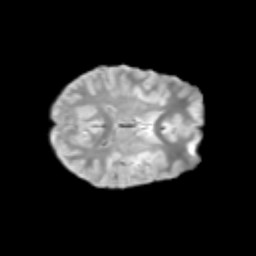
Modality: T2w
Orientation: axial
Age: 10
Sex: female
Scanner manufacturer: siemens
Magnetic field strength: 3 T
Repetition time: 3.8 s
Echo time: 0.07 s